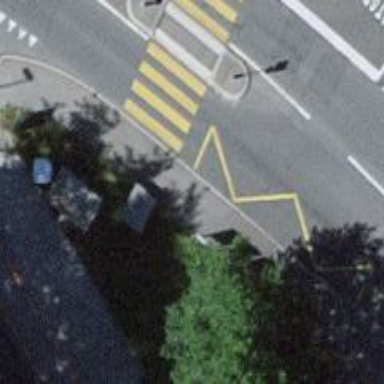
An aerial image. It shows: Kerb barrier.